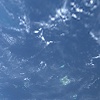
Label: water